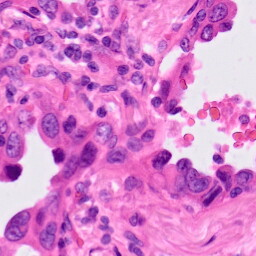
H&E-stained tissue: Lung